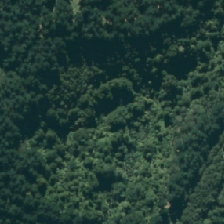
Land cover: broadleaved_indigenous_hardwood